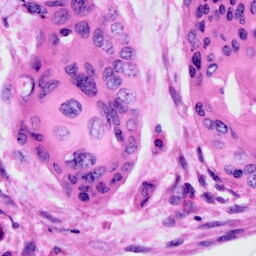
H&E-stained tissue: Cervix